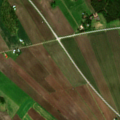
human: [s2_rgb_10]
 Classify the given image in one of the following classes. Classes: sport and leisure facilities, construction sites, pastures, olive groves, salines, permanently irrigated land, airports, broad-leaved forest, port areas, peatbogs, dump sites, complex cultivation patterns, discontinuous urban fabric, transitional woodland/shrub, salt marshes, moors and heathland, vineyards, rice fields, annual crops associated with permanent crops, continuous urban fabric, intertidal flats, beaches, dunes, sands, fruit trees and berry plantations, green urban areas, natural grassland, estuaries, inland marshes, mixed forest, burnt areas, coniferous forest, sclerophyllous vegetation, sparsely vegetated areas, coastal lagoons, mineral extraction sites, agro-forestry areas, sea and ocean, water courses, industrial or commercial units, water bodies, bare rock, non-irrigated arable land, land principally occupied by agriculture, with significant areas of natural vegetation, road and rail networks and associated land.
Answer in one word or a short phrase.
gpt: non-irrigated arable land, land principally occupied by agriculture, with significant areas of natural vegetation